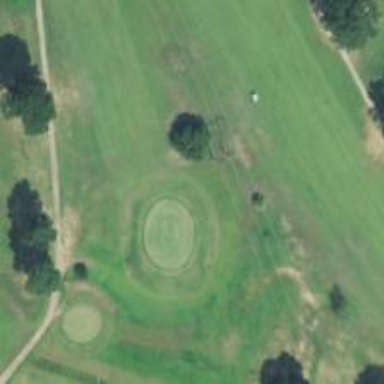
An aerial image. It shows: Golf hole.